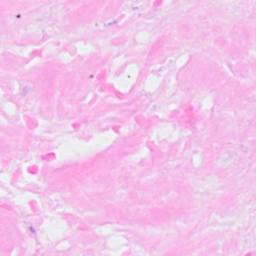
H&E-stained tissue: Breast